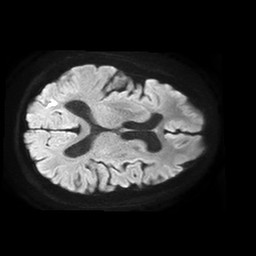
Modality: TRACE
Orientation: axial
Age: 73
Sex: female
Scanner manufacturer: philips
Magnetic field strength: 1.5 T
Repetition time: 4.6 s
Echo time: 0.08631 s